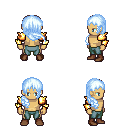
a pixel art fantasy rpg character, male body template, human, tanned skin, gold arm armor, teal pants, white cyan right-swept hairstyle, brown shoes, four views (front, back, left, right), 2x2 character sprite sheet, small pixel art, hard edges, no anti-aliasing